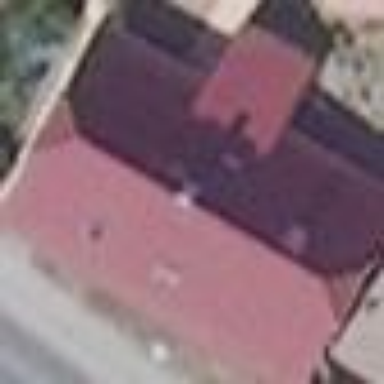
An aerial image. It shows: Half-hipped roof building.